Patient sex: F
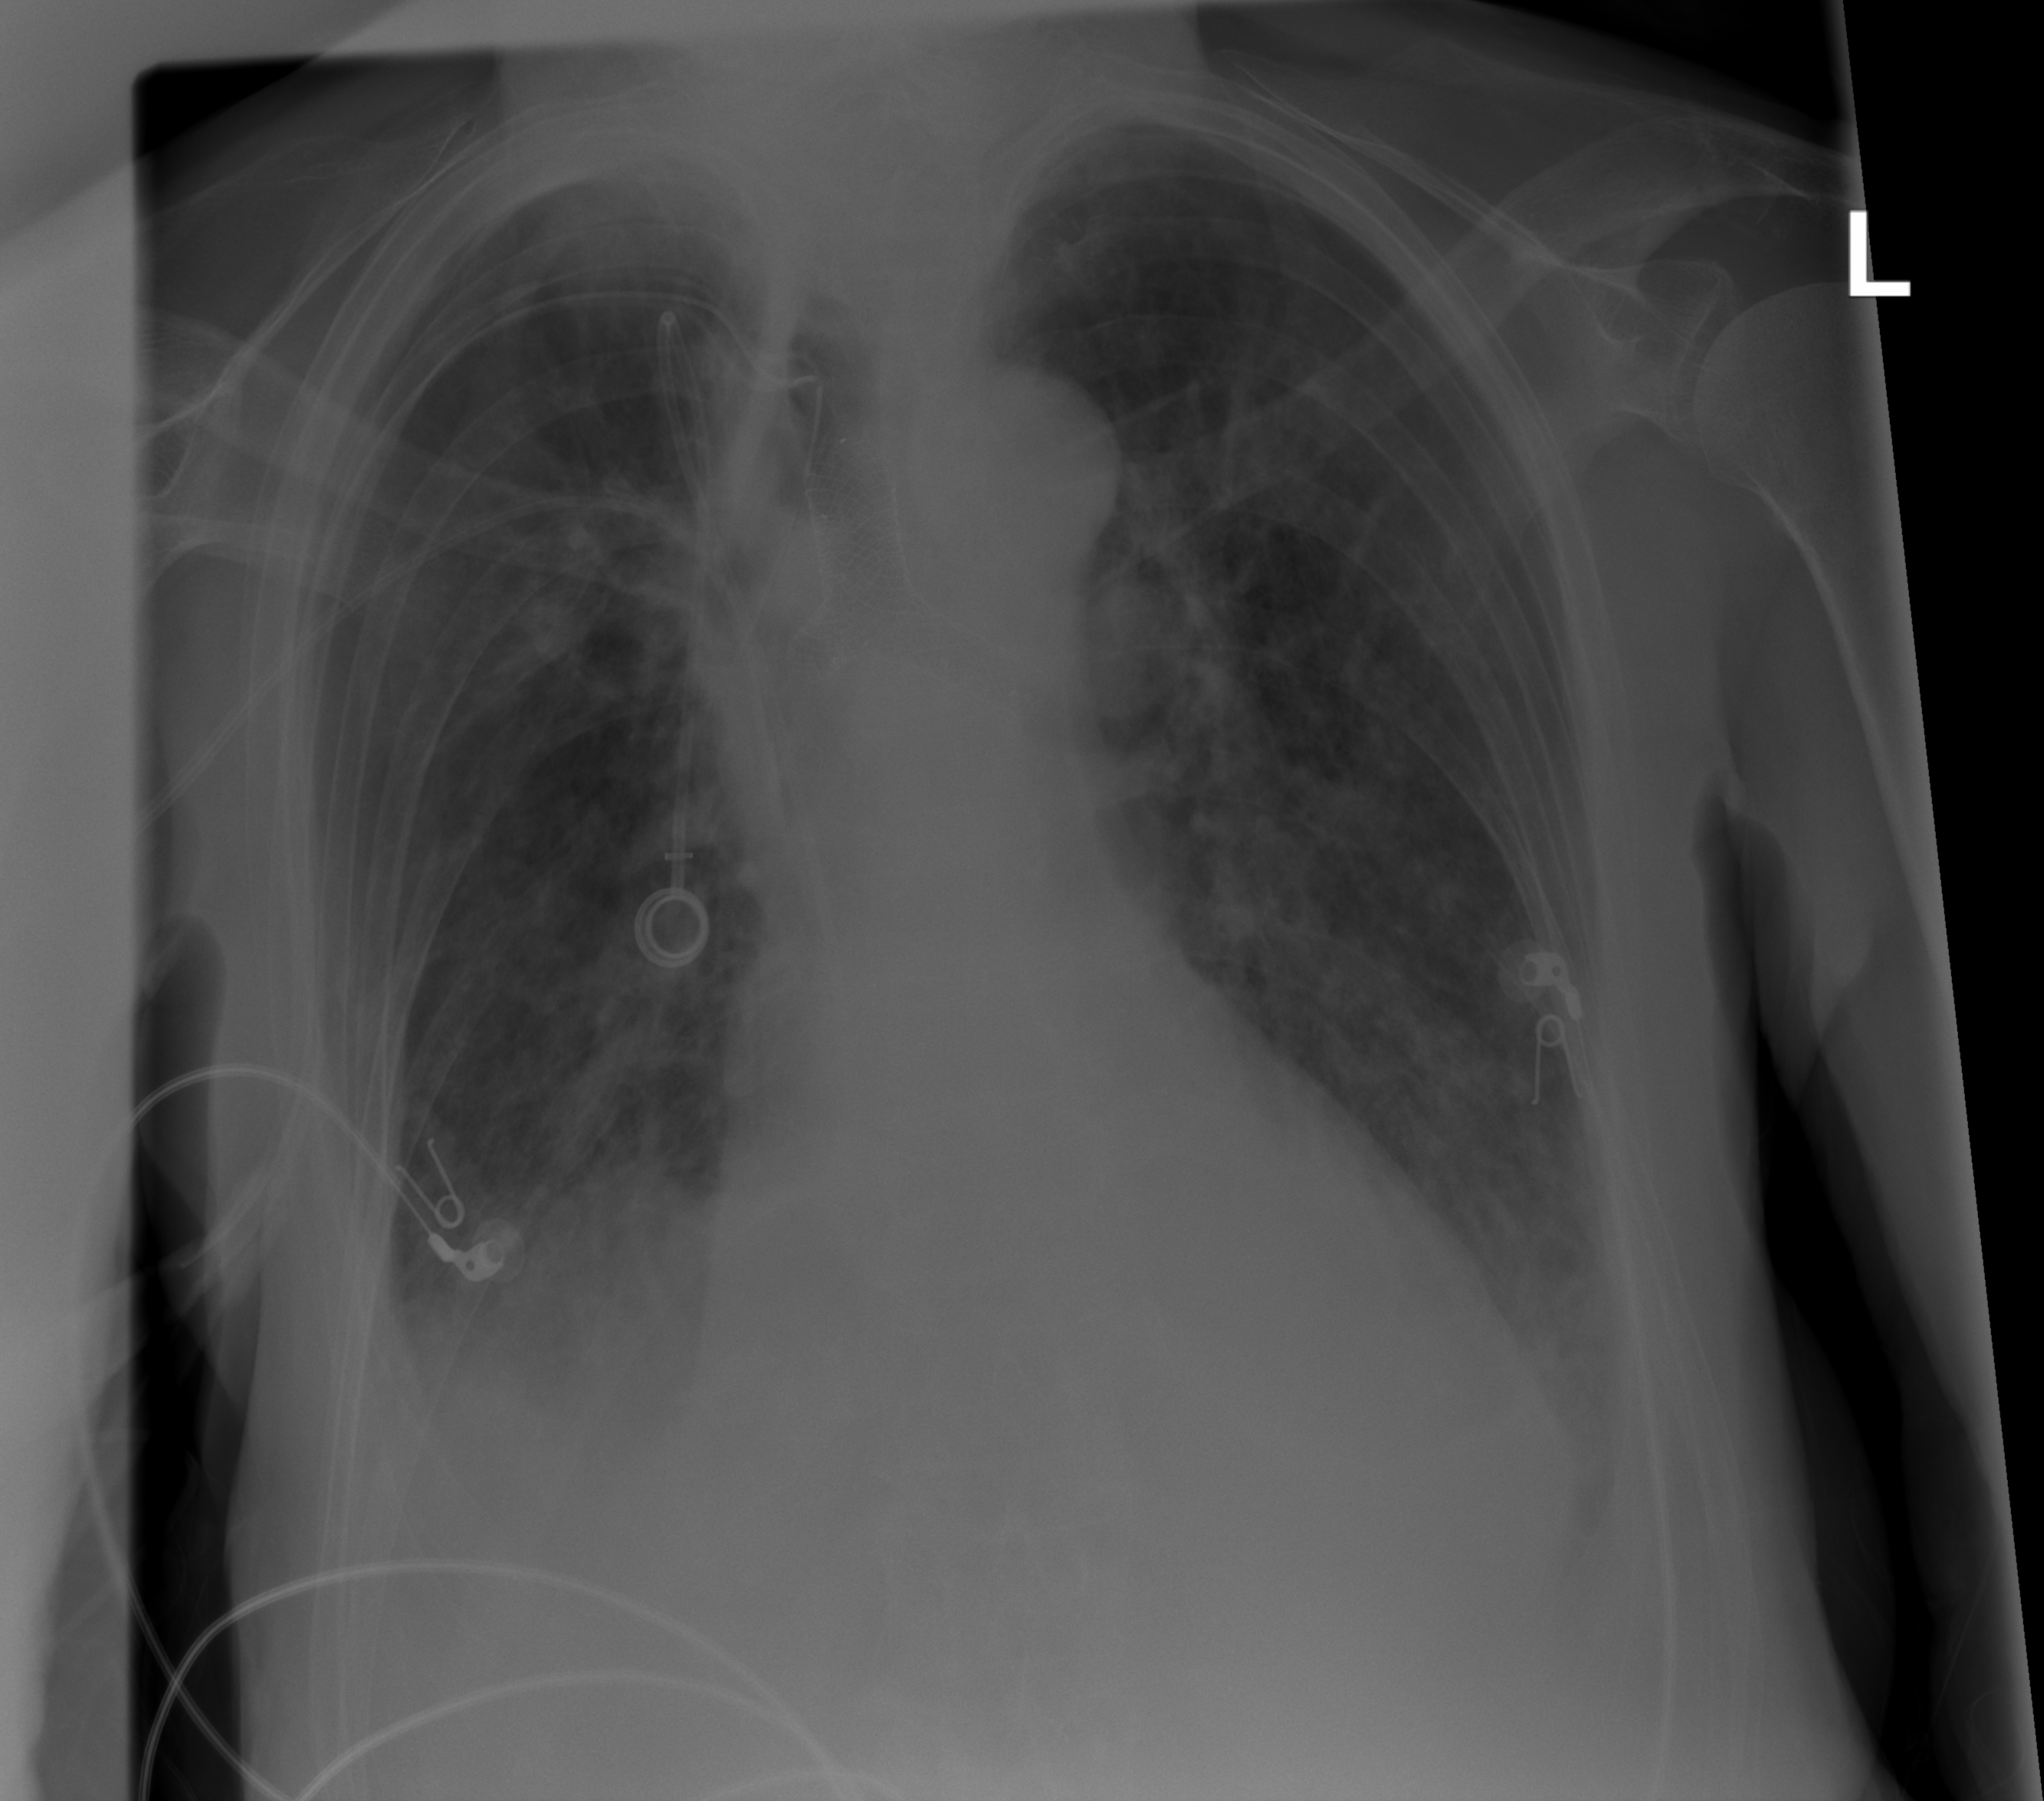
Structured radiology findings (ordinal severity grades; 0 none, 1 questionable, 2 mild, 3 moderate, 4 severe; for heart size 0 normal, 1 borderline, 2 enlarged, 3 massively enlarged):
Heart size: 1
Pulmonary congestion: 3
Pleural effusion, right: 2
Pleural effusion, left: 2
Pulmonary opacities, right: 2
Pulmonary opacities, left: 2
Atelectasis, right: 3
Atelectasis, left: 2